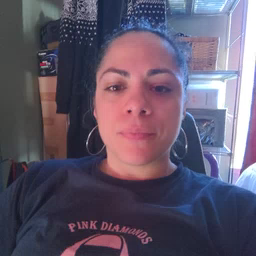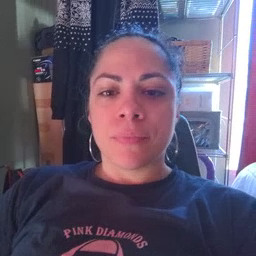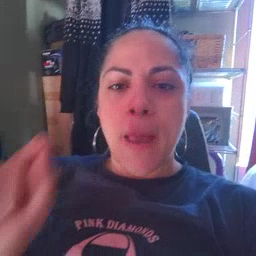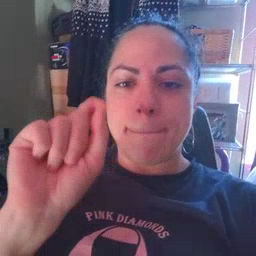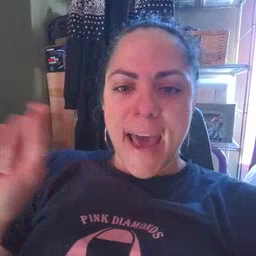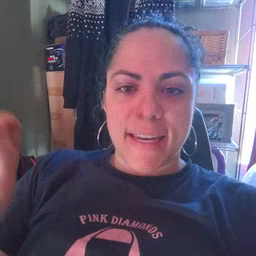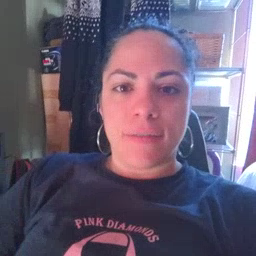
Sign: pen